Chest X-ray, PA view. Patient: 28 years old, sex M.
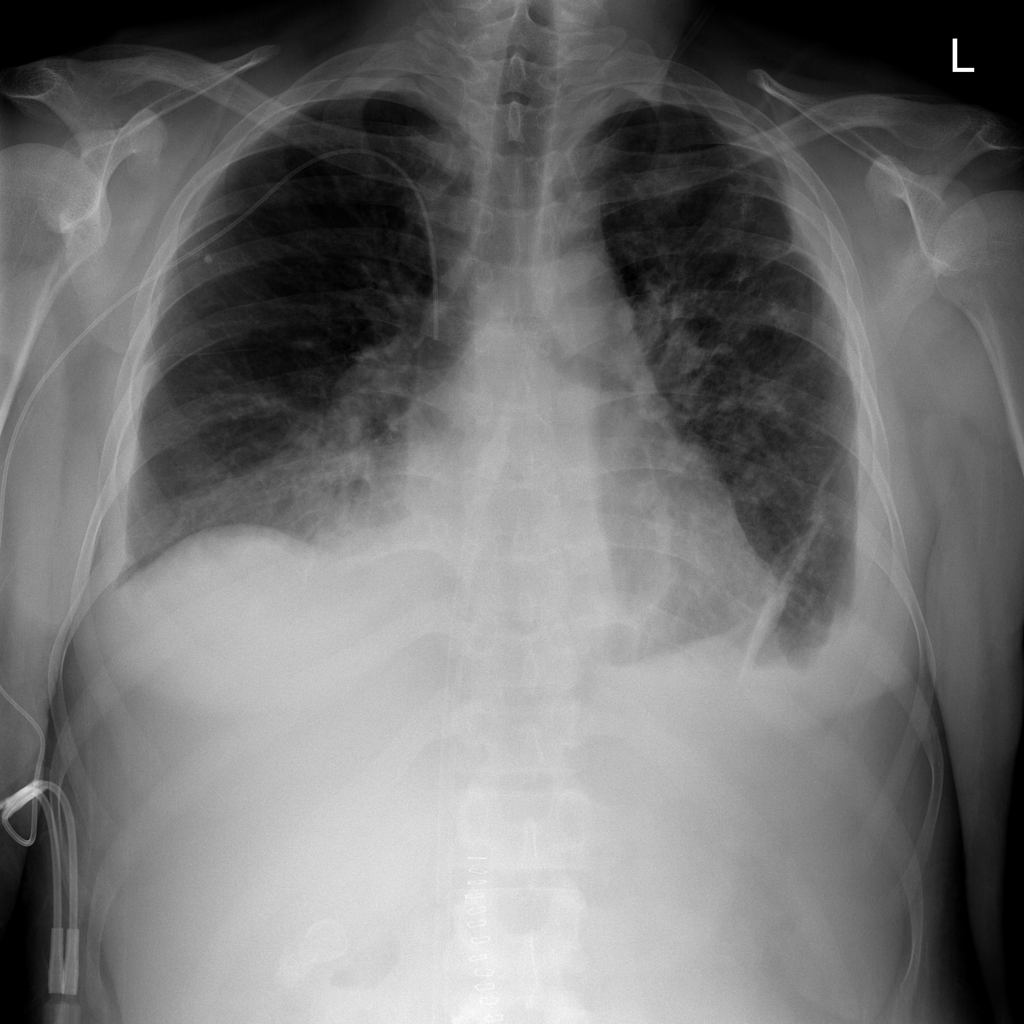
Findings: Effusion, Infiltration, Nodule